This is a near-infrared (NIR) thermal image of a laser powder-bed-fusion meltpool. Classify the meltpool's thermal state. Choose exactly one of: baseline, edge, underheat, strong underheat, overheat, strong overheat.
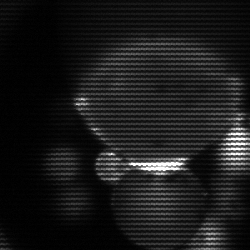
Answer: edge